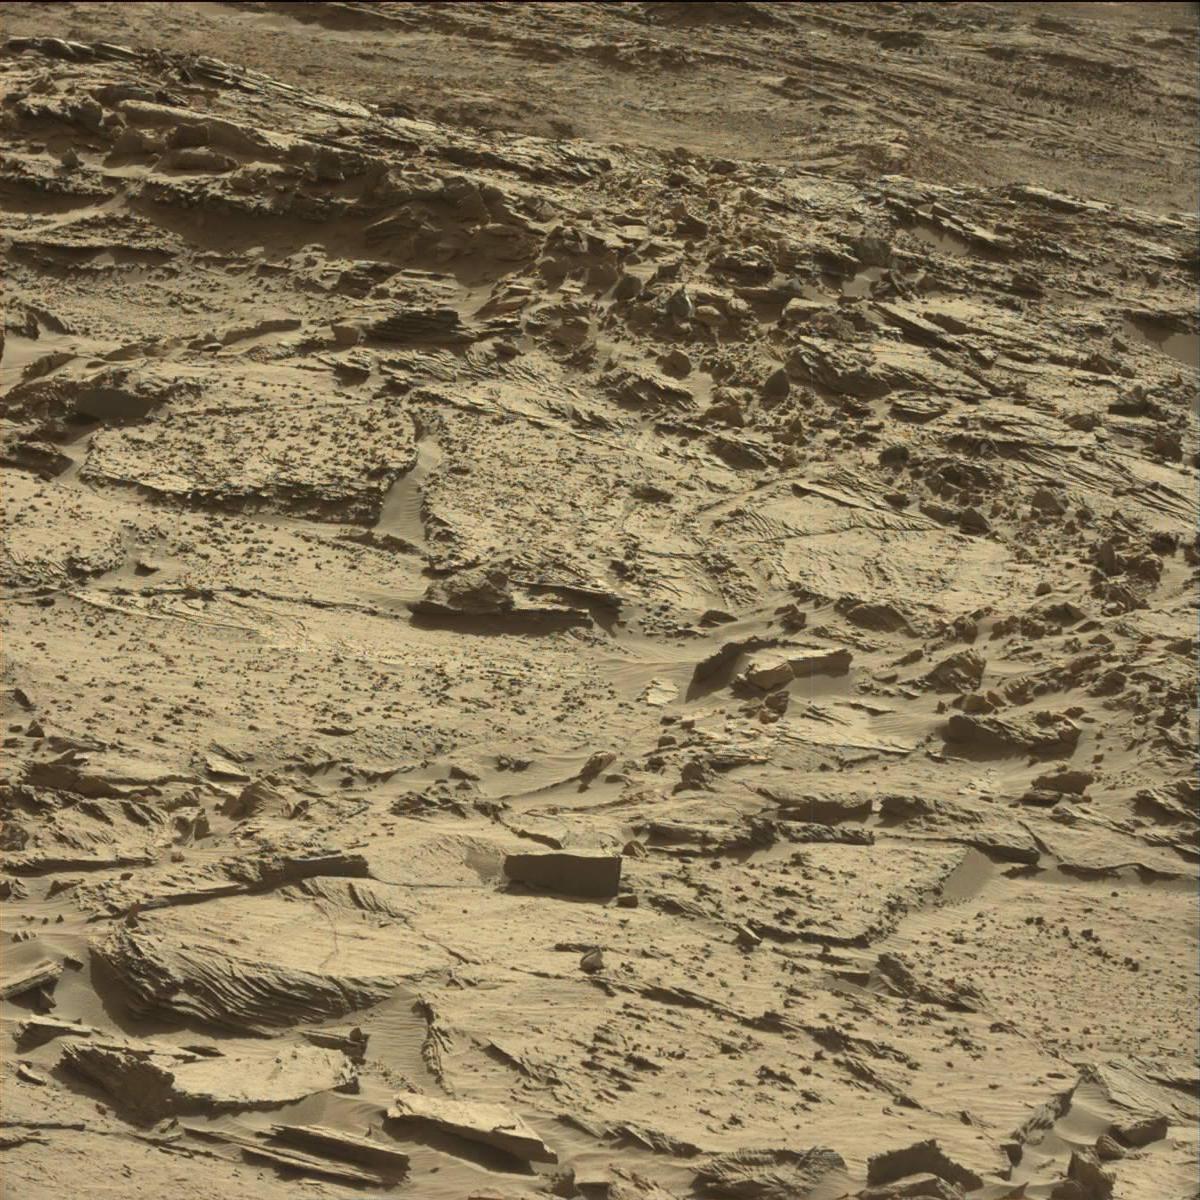
Terrain classes present: Bedrock, Sand / Soil